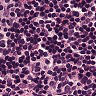
Metastatic tissue present: no